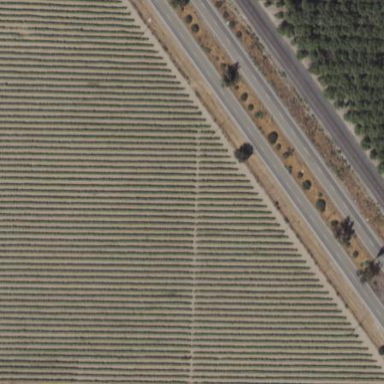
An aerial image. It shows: Beautiful vineyard in the countryside.